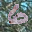
Label: 6